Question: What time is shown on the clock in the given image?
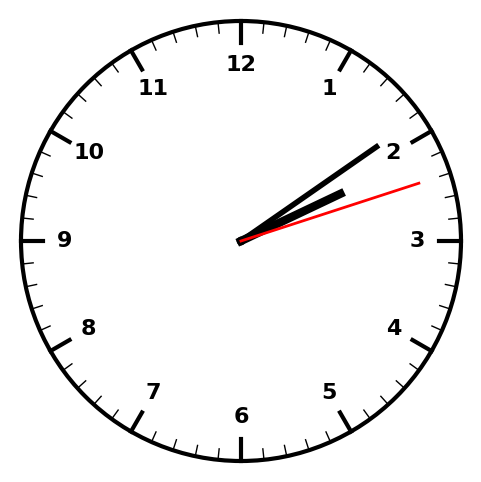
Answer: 02:09:12